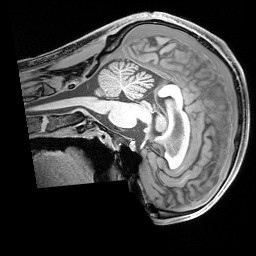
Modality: T1w
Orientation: sagittal
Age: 23
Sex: male
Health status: healthy
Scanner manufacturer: siemens
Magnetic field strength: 3 T
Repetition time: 1.65 s
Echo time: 0.00182 s